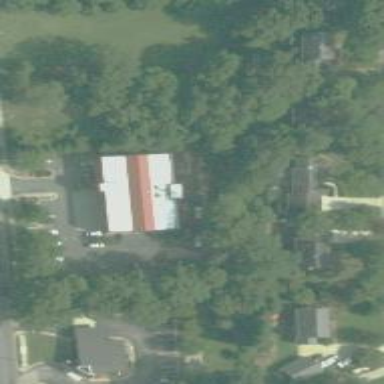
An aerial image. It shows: Healthcare clinic.